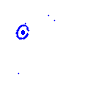
Particle: kaon